Interaction volume radius: 5 \u00c5
Interaction volume height: 30 \u00c5
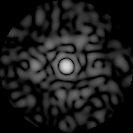
Disorder parameter: 0.8458